Aerial crown-view tile of a tropical tree (Barro Colorado Island, Panama), acquired 20250414:
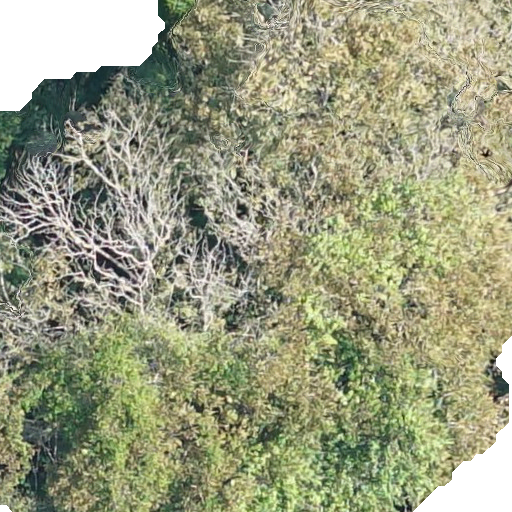
Species: Dipteryx oleifera
GBIF accepted scientific name: Dipteryx oleifera
Crown area: 538.567 m²